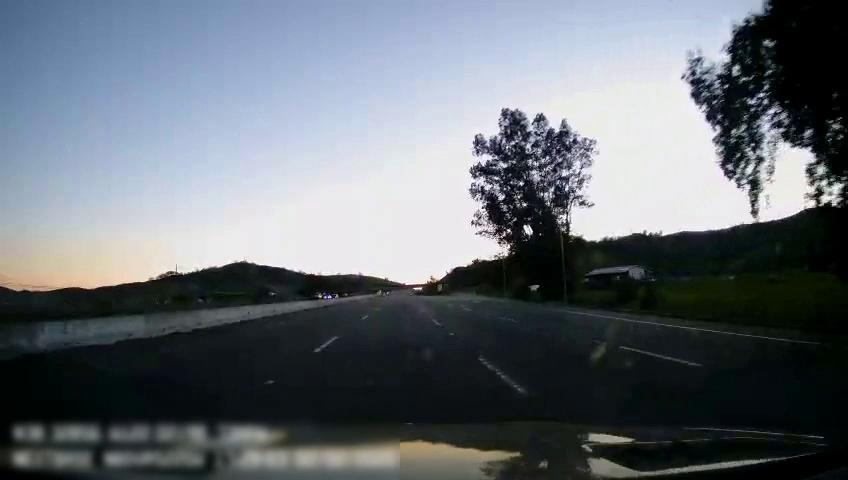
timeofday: Day
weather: Sunny
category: Drivable Space
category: Lanes | Current Lane
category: Lanes | Current Lane
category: Lanes | Alternate Lane
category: Lanes | Alternate Lane